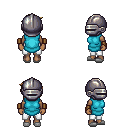
a pixel art fantasy rpg character, female body template, human, dark skin, teal tunic, white pants, blonde pixie cut hairstyle, metal helm, leather bracers, white slippers, four views (front, back, left, right), 2x2 character sprite sheet, small pixel art, hard edges, no anti-aliasing